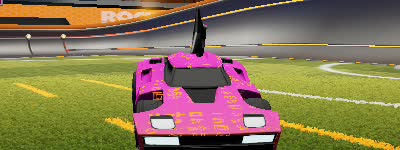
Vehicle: breakout